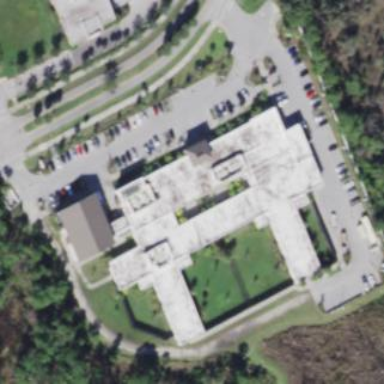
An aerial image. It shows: Healthcare facility identified as hospital.